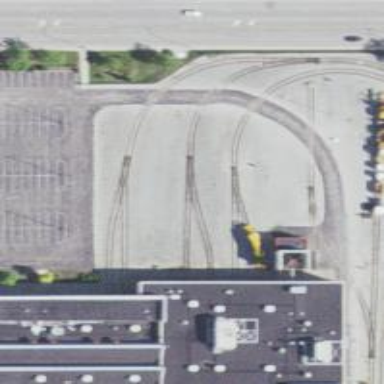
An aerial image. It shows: Electrified rail passing through service yard.